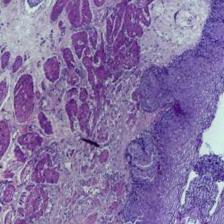
Diagnosis: Normal